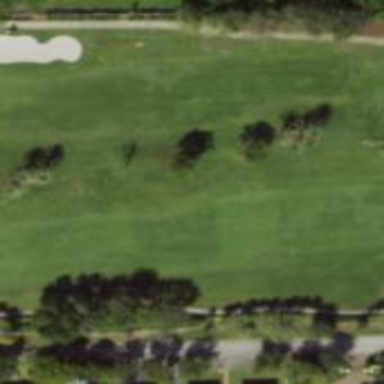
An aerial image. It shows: View of golf hole.